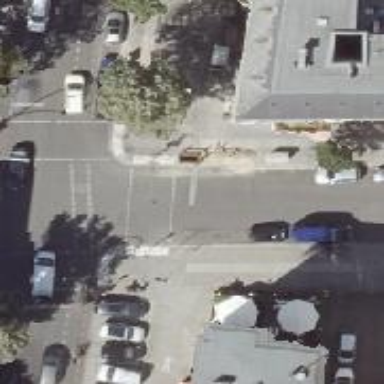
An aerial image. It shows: Crossing with traffic signals.